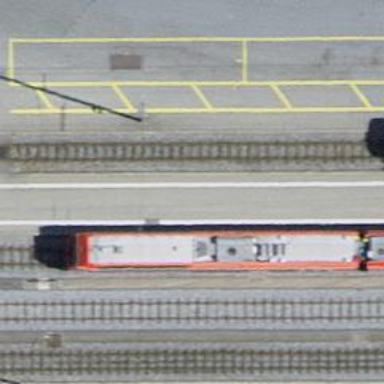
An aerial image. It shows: Stop for narrow gauge railways at public transport stop position.